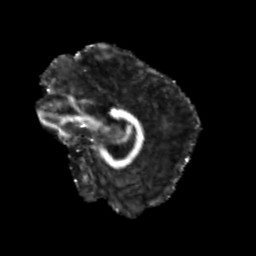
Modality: FA
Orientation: sagittal
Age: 19
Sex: female
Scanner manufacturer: siemens
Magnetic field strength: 3 T
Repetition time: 3.5 s
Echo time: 0.113 s